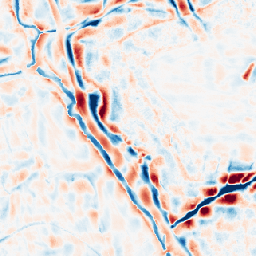
Category: wavelet
Decomposition family: wavelet_biorthogonal
Decomposition parameters: wavelet: bior4.4
level: 4
Upsampling method: area
Upsampling parameters: scale: 8
Upsampling scale: 8